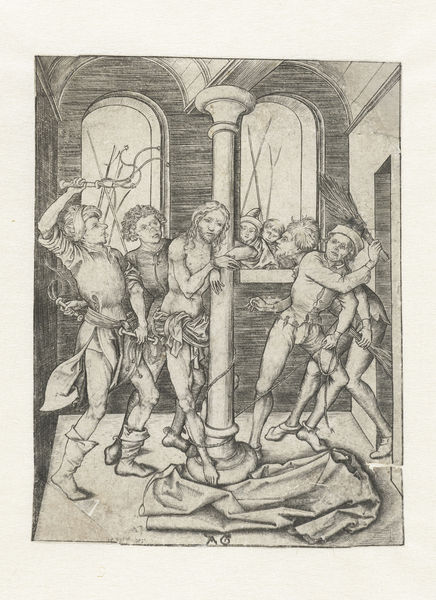
Titel: Geseling van Christus
Künstler: Monogrammist AG (15e eeuw)
Standort: Amsterdam
Institution: Rijksmuseum
Schlagwörter: column, columns, crowd, men, people, soldiers, white, window, black, hair, old, robe, windows, man, naked, feet, drawing, black and white, sketch, boots, martyr, door, menschen, männer, ancient, jesus, ceiling, art, pencil, medieval, religion, bare, christ, brush, long hair, pillar, humans, fenster, raum, whip, mantel, spears, zeichnung, pole, hurt, pain, leather, torture, chains, säule, bondage, beating, crows, religous, half naked, line drawing, stencil, ropes, peitsche, jacke, whipping, tür, hit, beat, ag, etched, whips, scourge, flog, coulmn, tortuure, prespective, flogging, stencil art, strafe, besen, cat-o-nine tails, cat-of-nine-tails, iesus christus, bots, scourging